Question: This is the Screenshot of The problem that i'm Solving:
---

---
This is my code, It's working fine but problem is If n<=0 i want to return "Undefined" at the same method But as you can see my method return type is 'int'. So how can i do that?
'''
public static void main(String[] args) {
System.out.println(recursiveBinaryLog(1));
System.out.println(recursiveBinaryLog(8));
System.out.println(recursiveBinaryLog(0));
System.out.println(recursiveBinaryLog(-2));
}
static int recursiveBinaryLog(int n) {
if (n <= 0)
return 0;
else
return (1 + recursiveBinaryLog(n / 2));
}
'''
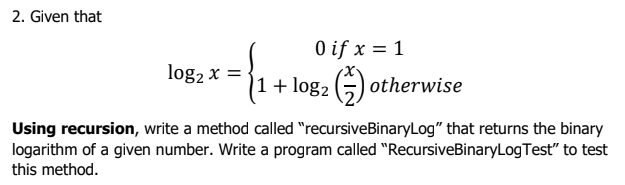
Answer: To have method 'recursiveBinaryLog' return a 'String' instead of an 'int', do the recursion in a separate method.
Nothing in the linked problem states that it is the 'recursiveBinaryLog' method itself that has to be recursive, only that you have to use recursion to solve the problem, using the given algorithm.
'''
static String recursiveBinaryLog(int n) {
if (n <= 0)
return "Undefined";
return String.valueOf(recursiveBinaryLog0(n));
}
private static int recursiveBinaryLog0(int n) {
return (n == 1 ? 0 : 1 + recursiveBinaryLog0(n / 2));
}
'''